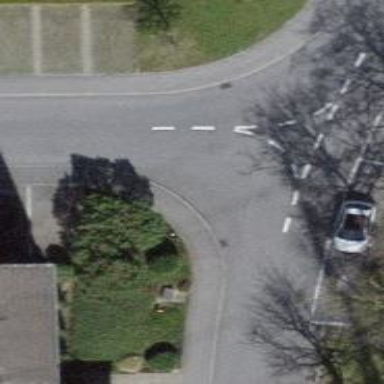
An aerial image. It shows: Kerb barrier.